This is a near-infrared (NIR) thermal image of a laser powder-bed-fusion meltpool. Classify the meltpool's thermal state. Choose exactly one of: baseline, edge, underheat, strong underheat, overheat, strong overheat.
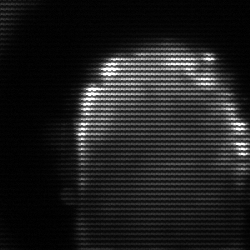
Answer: baseline